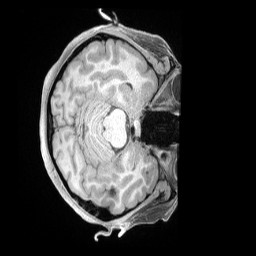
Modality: T1w
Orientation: axial
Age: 31
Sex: female
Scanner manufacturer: siemens
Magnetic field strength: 3 T
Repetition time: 2 s
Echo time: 0.00211 s